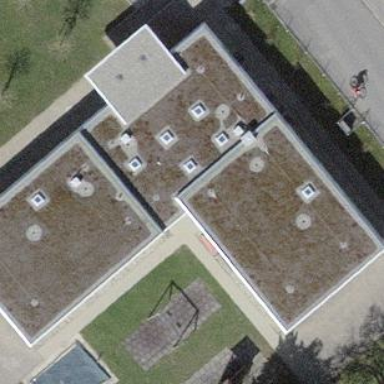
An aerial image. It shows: Kindergarten.